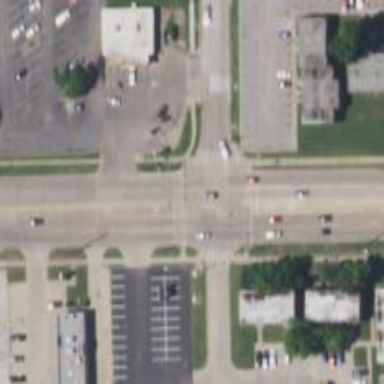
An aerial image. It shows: Tertiary road with separate sidewalks.